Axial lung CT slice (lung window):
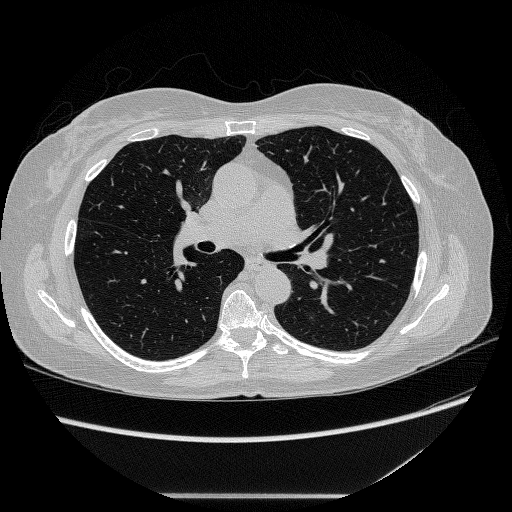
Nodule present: no